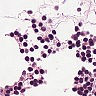
Metastatic tissue present: no